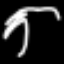
Label: palm tree